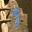
Label: 9